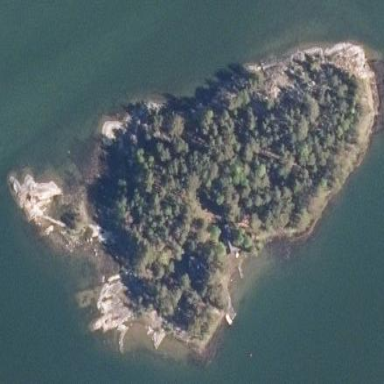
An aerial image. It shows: Island.